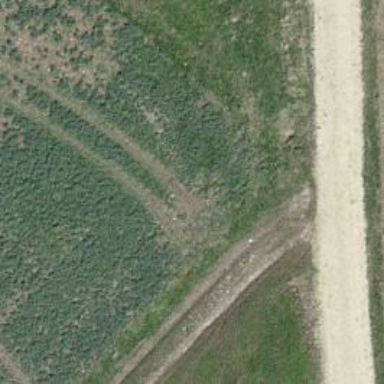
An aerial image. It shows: Track with very rough surface.